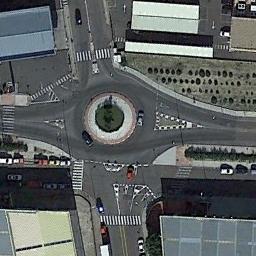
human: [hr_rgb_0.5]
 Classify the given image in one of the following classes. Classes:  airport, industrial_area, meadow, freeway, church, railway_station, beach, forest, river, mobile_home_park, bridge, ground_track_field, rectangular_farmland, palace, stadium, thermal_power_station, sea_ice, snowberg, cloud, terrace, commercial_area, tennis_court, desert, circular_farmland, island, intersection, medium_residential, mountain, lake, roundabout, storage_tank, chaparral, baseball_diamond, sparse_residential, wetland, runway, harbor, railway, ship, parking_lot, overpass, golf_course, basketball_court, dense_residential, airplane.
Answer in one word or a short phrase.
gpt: roundabout